Field crop: tomato
Growth stage: 1
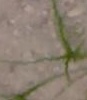
Species: cyperus